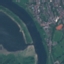
Label: River